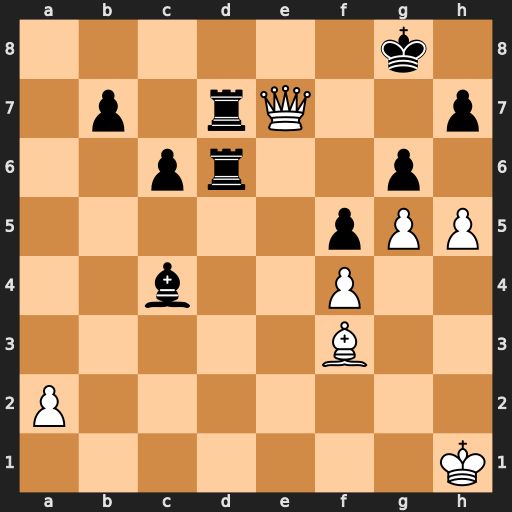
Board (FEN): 6k1/1p1rQ2p/2pr2p1/5pPP/2b2P2/5B2/P7/7K
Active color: w
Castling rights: -
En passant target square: -
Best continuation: Qe8+ Kg7 h6#